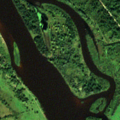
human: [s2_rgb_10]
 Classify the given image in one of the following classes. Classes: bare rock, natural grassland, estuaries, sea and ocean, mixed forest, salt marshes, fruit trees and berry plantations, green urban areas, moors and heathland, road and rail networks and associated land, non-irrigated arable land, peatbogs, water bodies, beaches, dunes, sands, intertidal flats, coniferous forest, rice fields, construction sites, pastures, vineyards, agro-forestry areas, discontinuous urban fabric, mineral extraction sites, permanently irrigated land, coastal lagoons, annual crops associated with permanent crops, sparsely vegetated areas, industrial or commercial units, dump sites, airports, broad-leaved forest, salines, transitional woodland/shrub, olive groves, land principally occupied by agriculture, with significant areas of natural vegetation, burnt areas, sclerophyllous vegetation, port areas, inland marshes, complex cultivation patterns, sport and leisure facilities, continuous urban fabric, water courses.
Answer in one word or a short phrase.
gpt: pastures, broad-leaved forest, mixed forest, transitional woodland/shrub, water courses